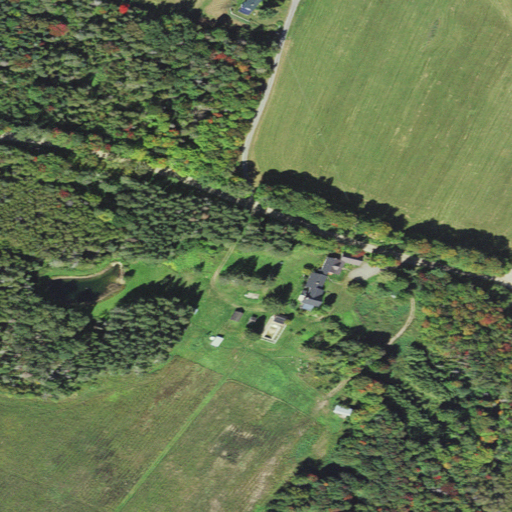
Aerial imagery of ridge(s) in Vermont named West Ridge containing pasture, evergreen forest, shrub, deciduous forest, mixed forest, open development, low intensity development, and medium intensity development